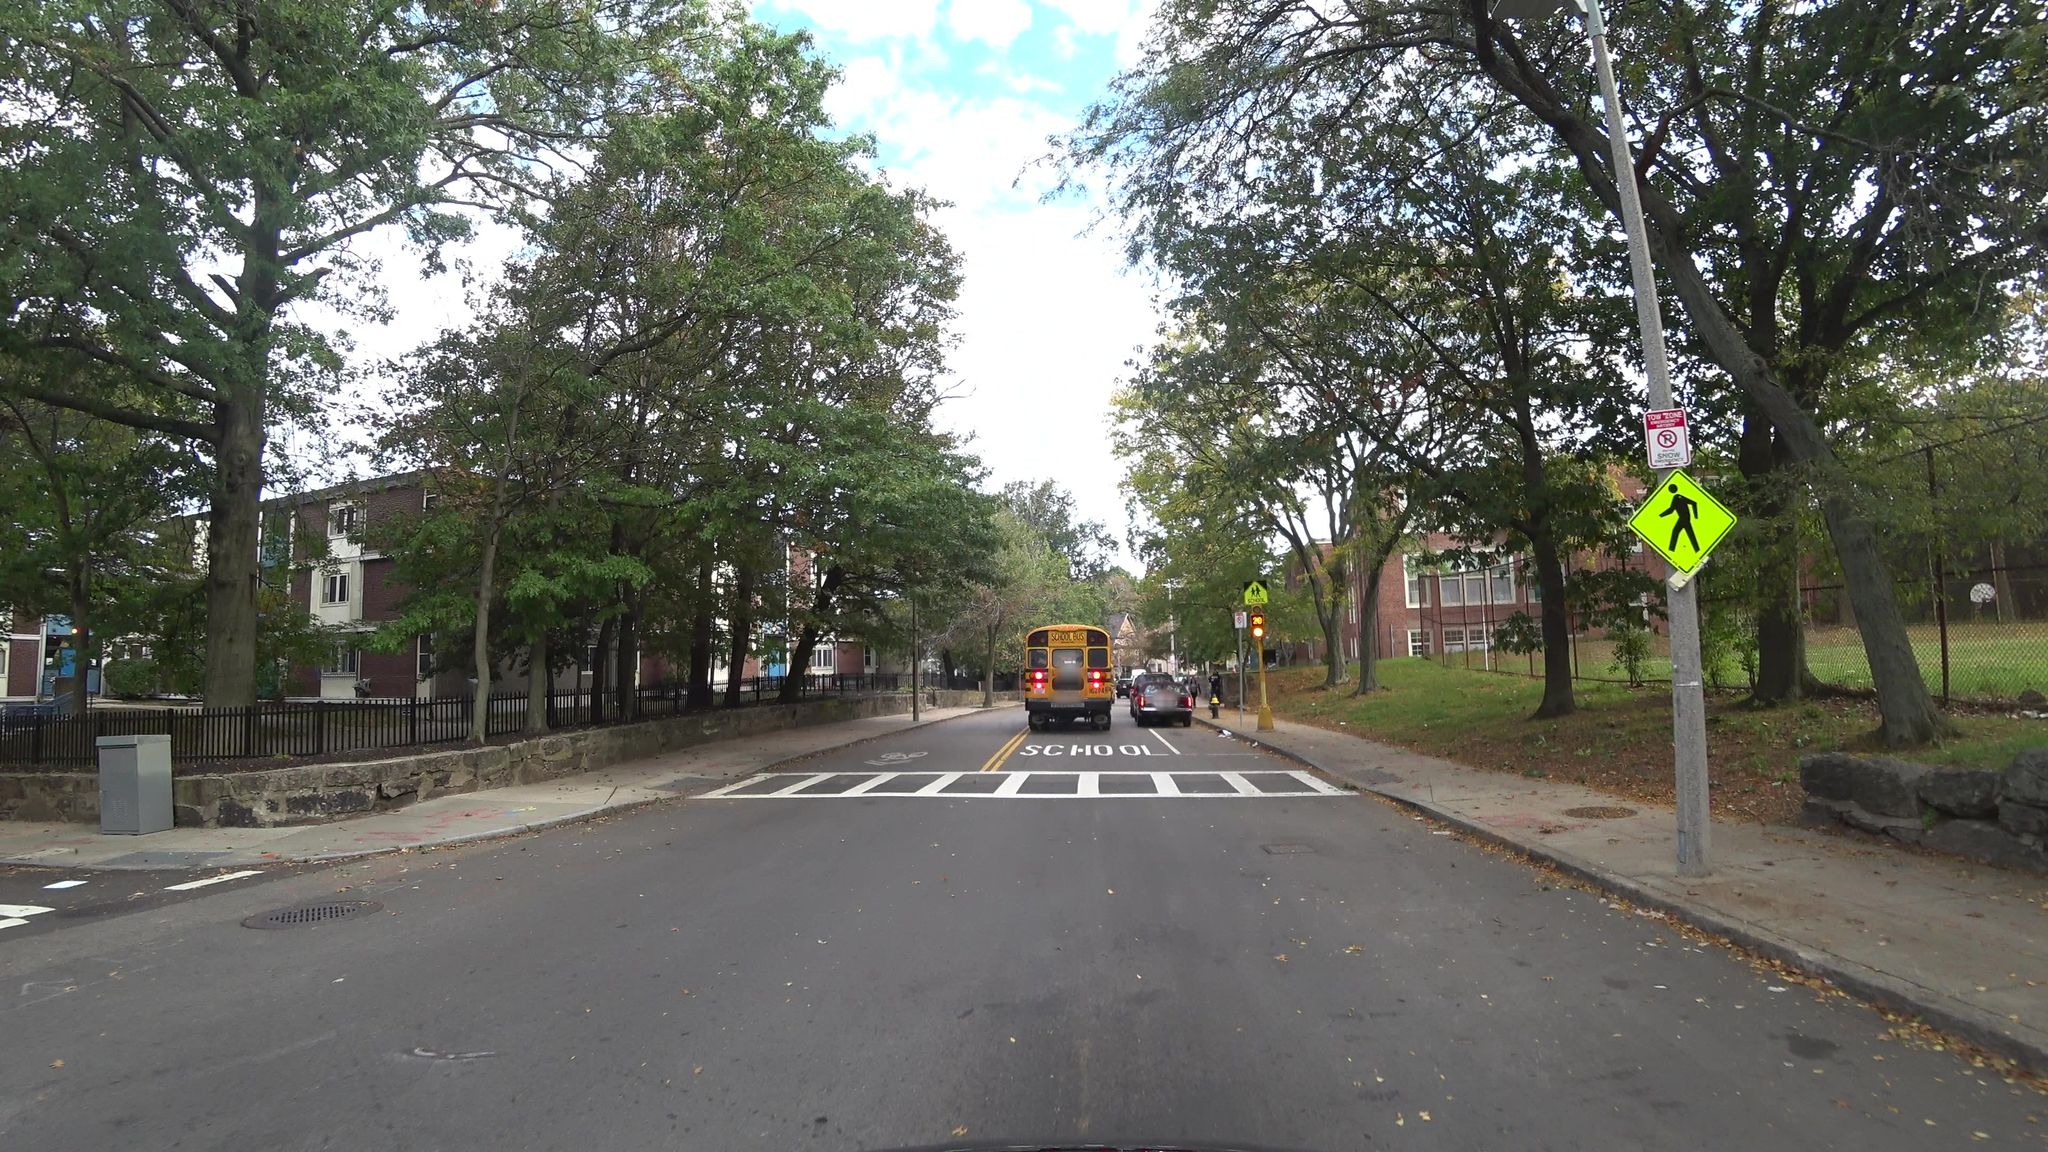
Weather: cloudy
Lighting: day
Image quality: good
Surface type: driving surface
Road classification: tertiary
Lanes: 2
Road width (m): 18.0
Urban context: urban centre
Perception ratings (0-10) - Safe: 8.43, Lively: 7.68, Beautiful: 9.75, Boring: 3.88, Depressing: 2.52, Wealthy: 5.49